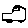
Label: car